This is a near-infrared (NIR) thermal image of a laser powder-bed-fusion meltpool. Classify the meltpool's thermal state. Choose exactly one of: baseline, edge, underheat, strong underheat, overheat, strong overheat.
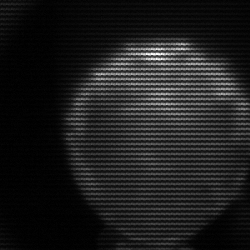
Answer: edge